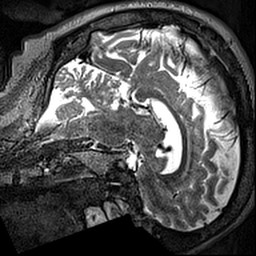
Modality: T2w
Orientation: sagittal
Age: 65
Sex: female
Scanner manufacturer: siemens
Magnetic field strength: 3 T
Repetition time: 3.2 s
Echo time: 0.567 s